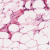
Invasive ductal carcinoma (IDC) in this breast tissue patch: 0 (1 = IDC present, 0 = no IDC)